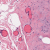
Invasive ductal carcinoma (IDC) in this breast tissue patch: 0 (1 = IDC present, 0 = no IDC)